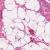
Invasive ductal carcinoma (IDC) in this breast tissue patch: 0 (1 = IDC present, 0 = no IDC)